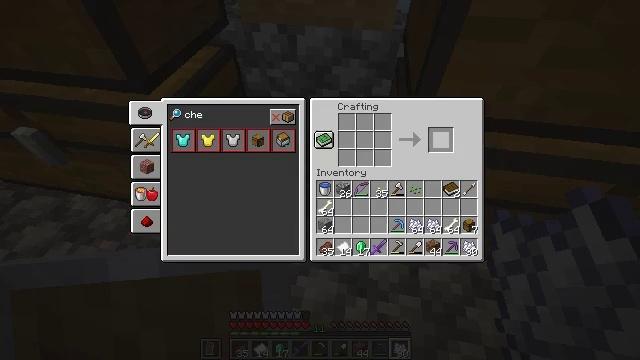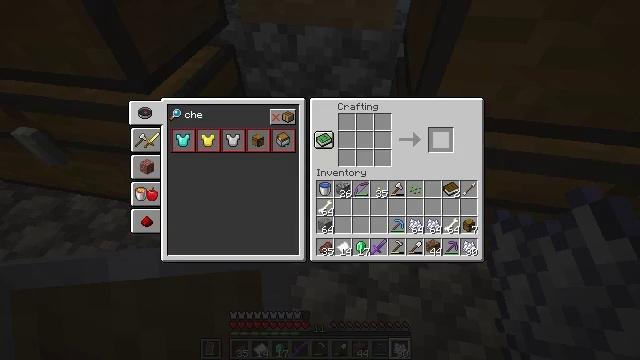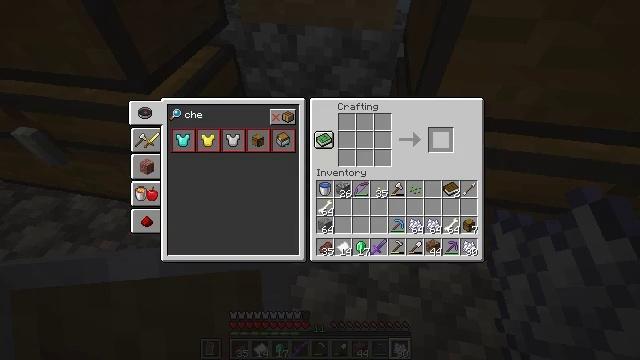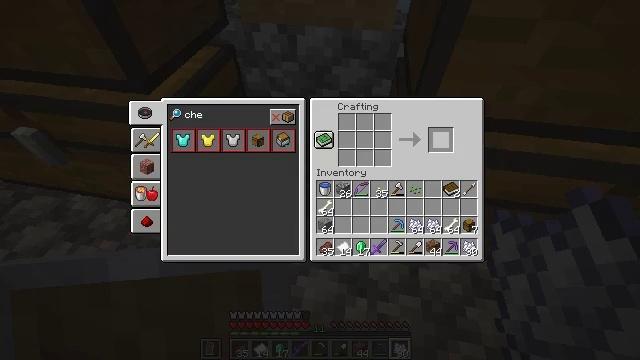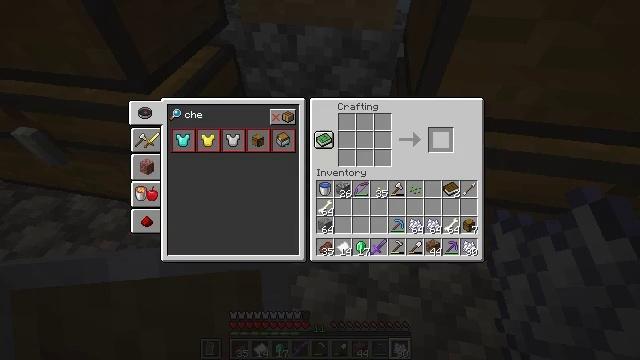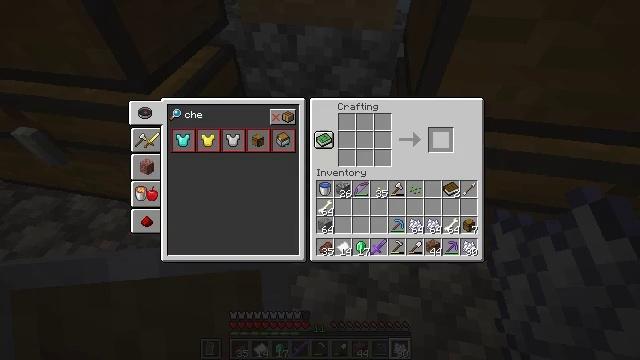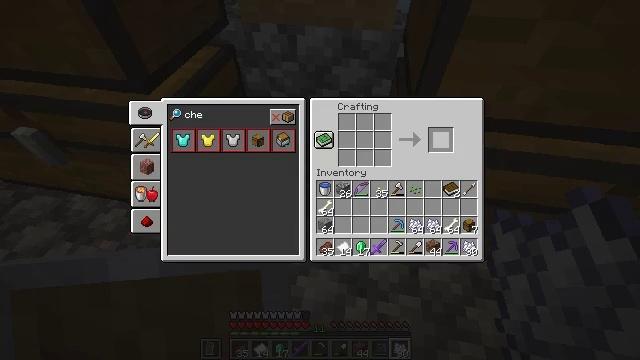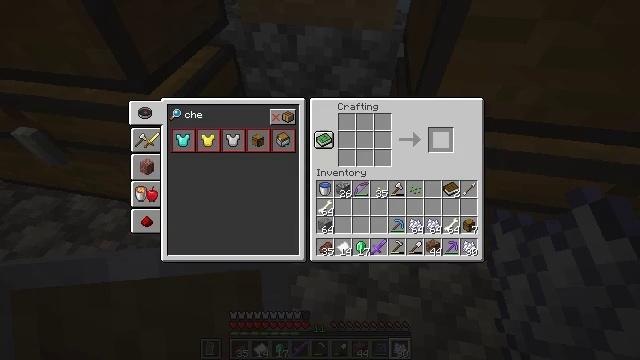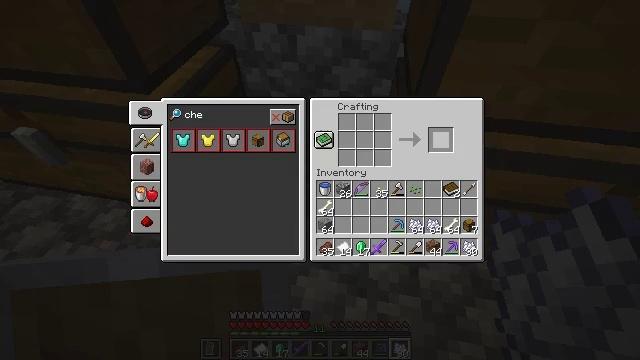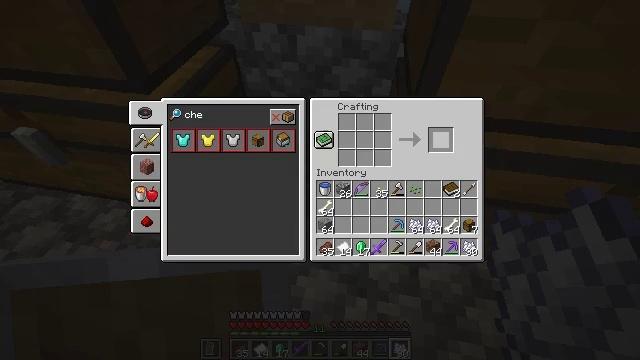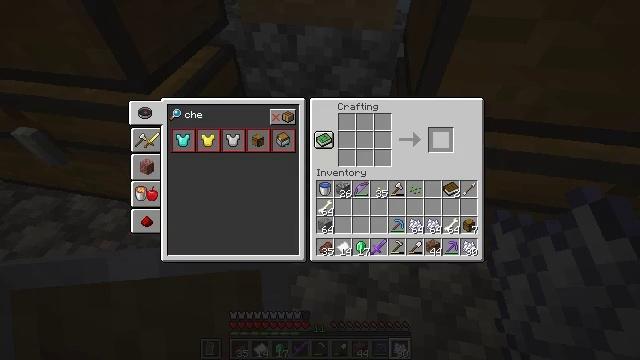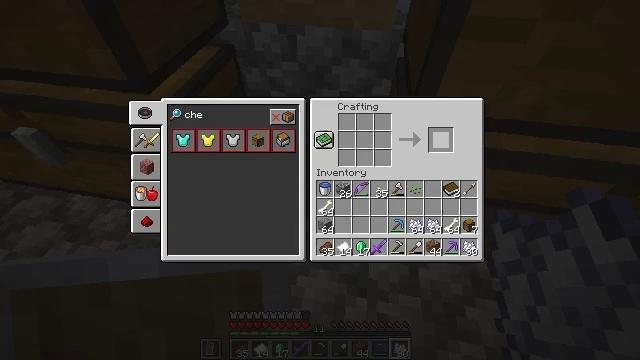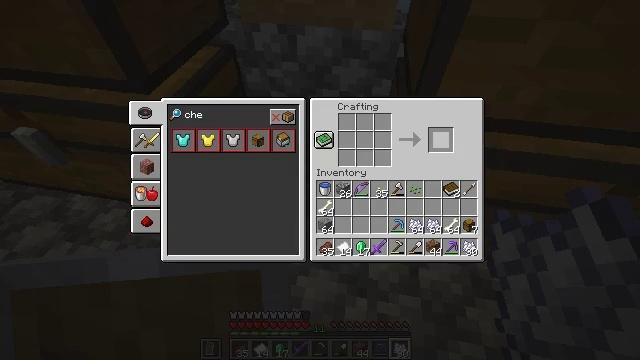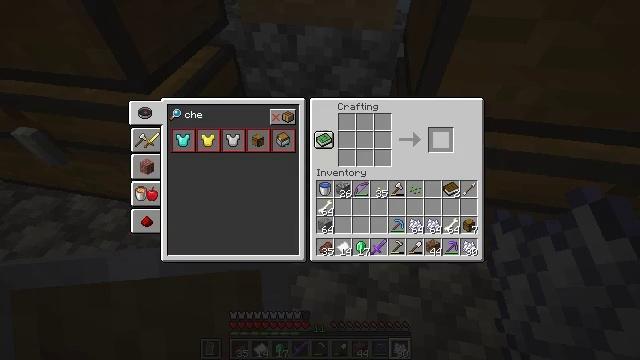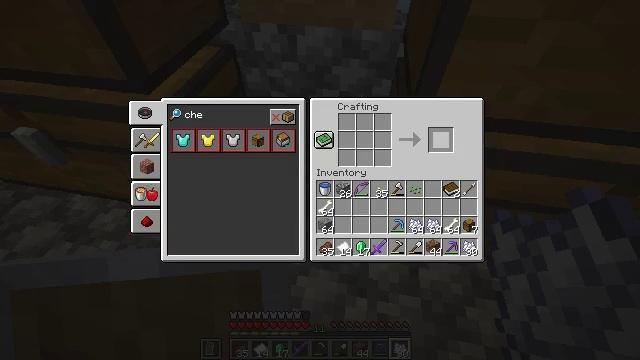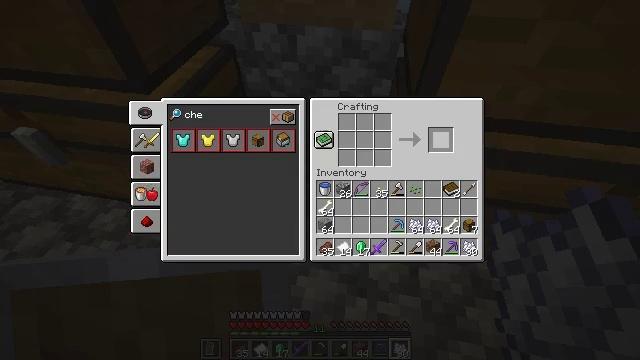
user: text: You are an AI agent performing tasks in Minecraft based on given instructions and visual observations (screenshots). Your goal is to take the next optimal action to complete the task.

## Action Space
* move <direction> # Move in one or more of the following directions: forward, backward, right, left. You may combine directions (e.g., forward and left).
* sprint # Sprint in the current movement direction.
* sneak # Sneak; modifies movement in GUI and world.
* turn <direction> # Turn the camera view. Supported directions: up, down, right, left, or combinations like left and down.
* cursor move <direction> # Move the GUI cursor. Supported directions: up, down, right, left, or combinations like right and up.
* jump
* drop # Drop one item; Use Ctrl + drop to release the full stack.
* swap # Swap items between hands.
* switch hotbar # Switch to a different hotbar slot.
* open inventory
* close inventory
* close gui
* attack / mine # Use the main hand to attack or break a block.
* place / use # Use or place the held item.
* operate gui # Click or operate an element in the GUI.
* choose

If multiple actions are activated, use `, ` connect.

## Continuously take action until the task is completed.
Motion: motion action
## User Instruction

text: Interact with the crafting table to craft a hopper.
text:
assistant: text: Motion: sneak
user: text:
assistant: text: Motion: sneak
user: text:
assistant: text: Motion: no_op
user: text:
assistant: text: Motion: no_op
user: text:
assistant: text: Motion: no_op
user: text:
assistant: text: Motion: no_op
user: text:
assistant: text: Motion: no_op
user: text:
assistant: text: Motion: no_op
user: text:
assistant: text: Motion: no_op
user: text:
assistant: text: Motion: no_op
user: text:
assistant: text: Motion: no_op
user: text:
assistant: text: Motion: no_op
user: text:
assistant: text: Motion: no_op
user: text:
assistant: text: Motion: no_op
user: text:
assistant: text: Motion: no_op
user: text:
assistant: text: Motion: no_op
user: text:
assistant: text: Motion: no_op
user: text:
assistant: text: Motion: open inventory
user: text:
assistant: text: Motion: open inventory
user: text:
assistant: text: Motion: open inventory
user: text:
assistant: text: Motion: open inventory
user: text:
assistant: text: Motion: turn left
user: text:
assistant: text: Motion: turn left
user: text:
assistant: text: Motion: turn left and up
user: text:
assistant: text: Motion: turn left and up
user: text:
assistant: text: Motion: turn left and up
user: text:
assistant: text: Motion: turn left
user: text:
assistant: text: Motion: turn left and up
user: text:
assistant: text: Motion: turn left and up
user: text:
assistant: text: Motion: turn left